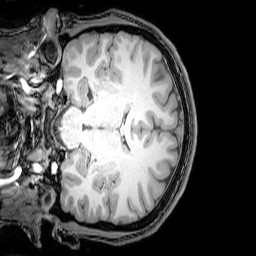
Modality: T1w
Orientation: coronal
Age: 24
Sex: male
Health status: healthy
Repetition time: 0.081 s
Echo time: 0.037 s